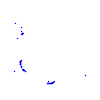
Particle: proton